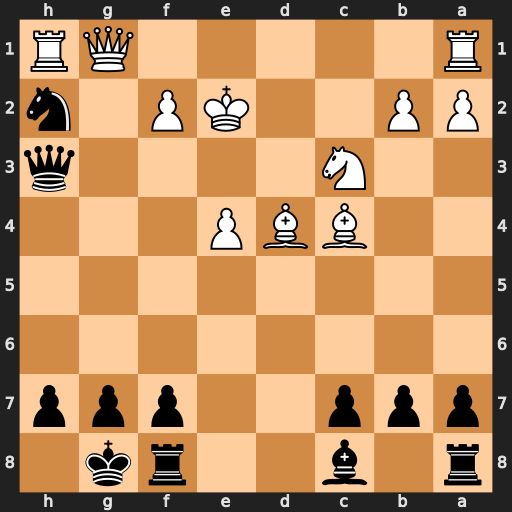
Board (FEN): r1b2rk1/ppp2ppp/8/8/2BBP3/2N4q/PP2KP1n/R5QR
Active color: b
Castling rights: -
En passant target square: -
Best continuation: Bg4+ Kd2 Nf3+